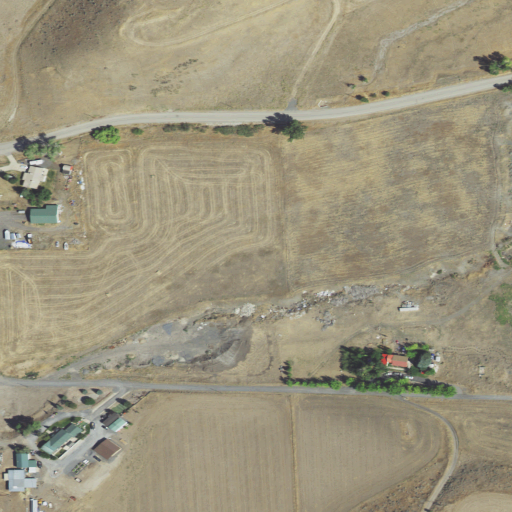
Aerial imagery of valley in Utah named Hyrum Canyon containing shrub, pasture, open development, low intensity development, and cultivated crops